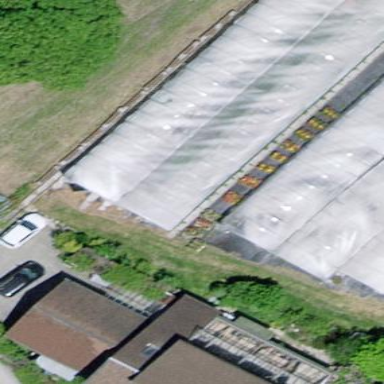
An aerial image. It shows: Greenhouse used for horticulture purposes.